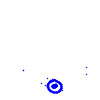
Particle: electron